Question: I have a circle which shows number inside it and i can't handle font size.
Here is my code:
'''
span.blue {
background: #5EA226;
border-radius: 0.8em;
-moz-border-radius: 0.8em;
-webkit-border-radius: 0.8em;
color: #ffffff;
display: inline-block;
font-weight: bolder;
line-height: 4em;
text-align: center;
width: 4em;
font-size: 250%;
font-size: initial;
'''
And HTML code:
'''
<span class="blue">5 </span>
'''
I want to get bigger font size but whatever i try, font size is same so how can i play with font size?
Sample:

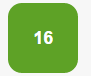
Answer: Everything is based on the font-size of the span in your example because you are using 'em' values.
As such, you cannot increase the text size without increasing the size of everything else.
The solution (well, the first I thought of0 is to add an internal span like so.
'''
span.green {
background: #5EA226;
border-radius: 0.8em;
-moz-border-radius: 0.8em;
-webkit-border-radius: 0.8em;
color: #ffffff;
display: inline-block;
font-weight: bolder;
text-align: center;
line-height: 4em;
width: 4em;
font-size: 2.5em;
}
span.green > span {
font-size: 250%;
line-height: .625;
}
'''
'''
<span class="green">5</span>
<span class="green"><span>5</span></span>
'''
However, this will also slightly distort the effect so you should try adjusting the line-height to compensate.
Alternative Option - Use a defined height rather than 'line-height' and 'display: table-cell;'. This avoid teh need for any line-height adjustments.
<URL>